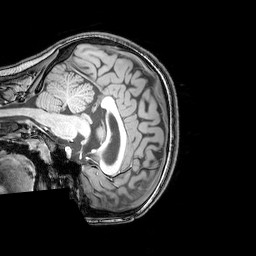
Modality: T1w
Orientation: sagittal
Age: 20
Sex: female
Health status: healthy
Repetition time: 0.081 s
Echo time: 0.037 s